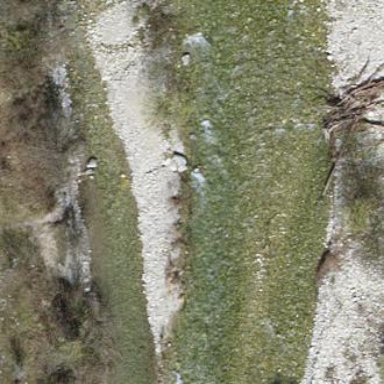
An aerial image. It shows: Natural scree.